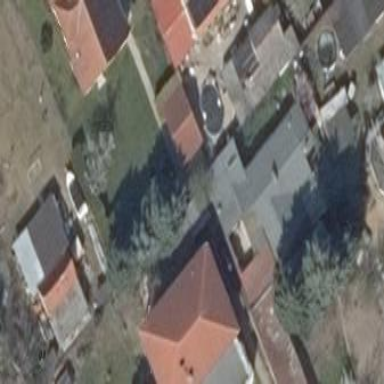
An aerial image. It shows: Detached building with hipped roof shape.